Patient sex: F
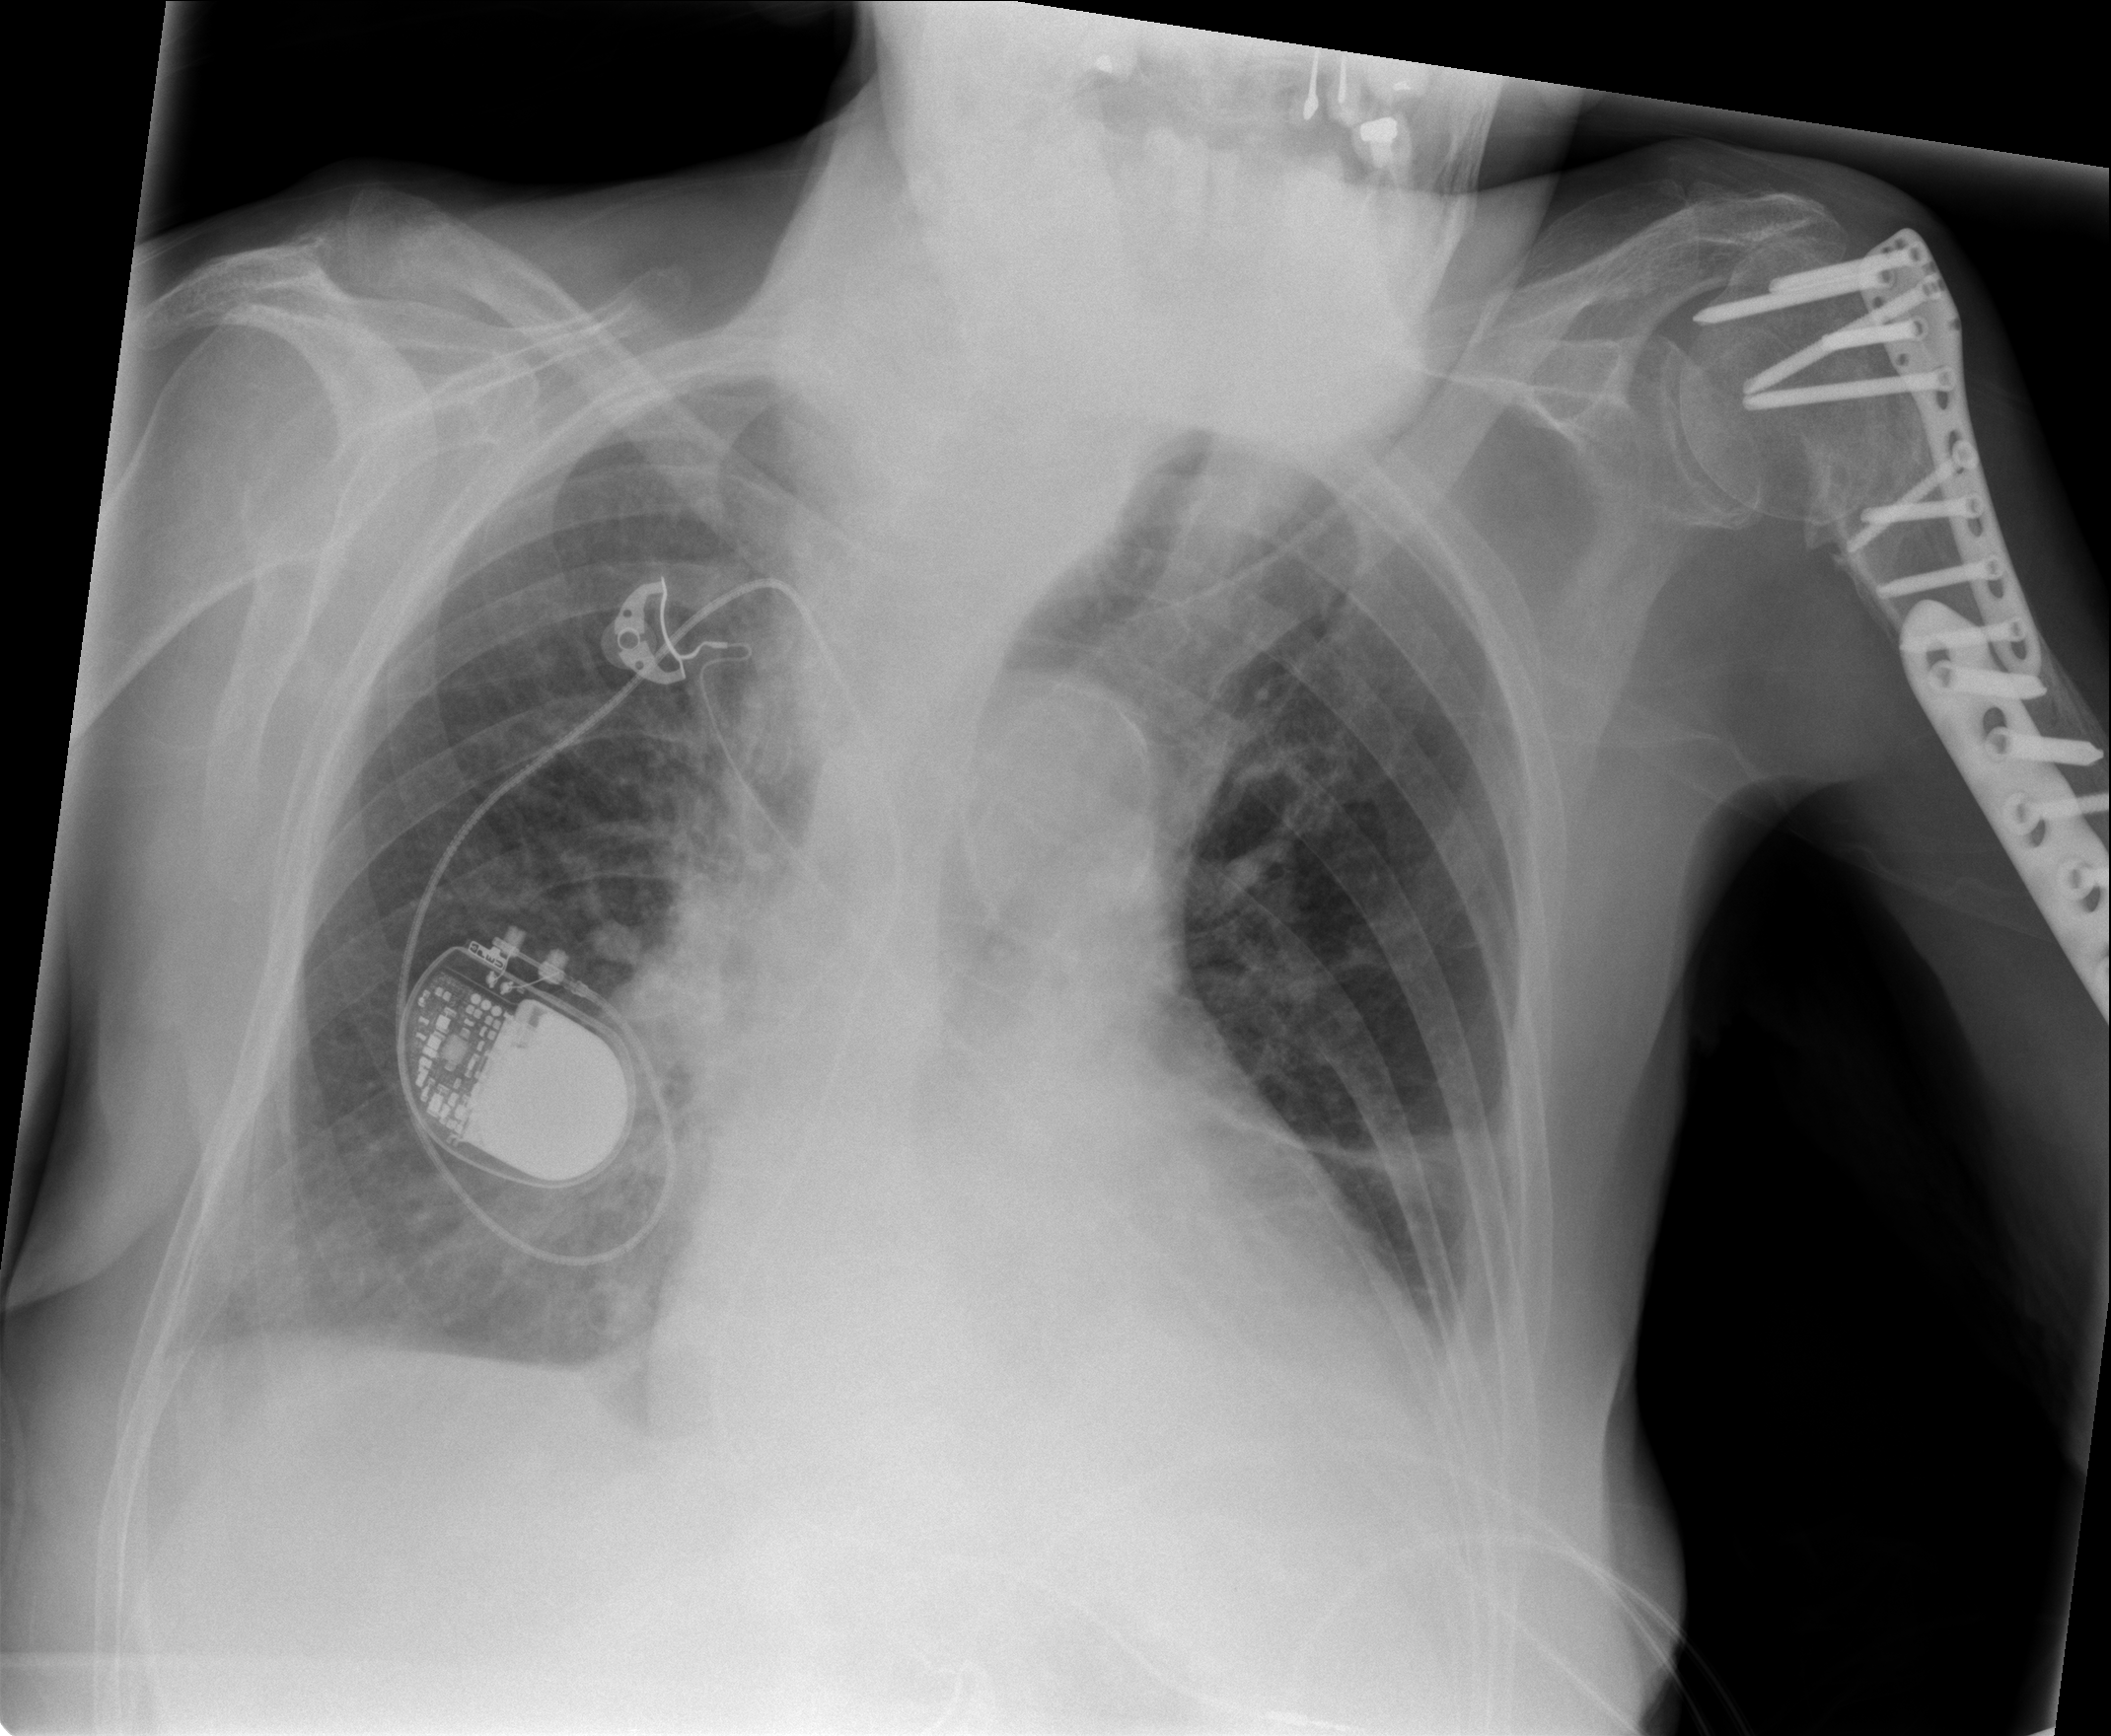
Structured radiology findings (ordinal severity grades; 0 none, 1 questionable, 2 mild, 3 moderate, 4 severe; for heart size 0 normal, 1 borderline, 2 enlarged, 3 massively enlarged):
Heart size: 2
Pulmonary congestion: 2
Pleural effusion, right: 1
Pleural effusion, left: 2
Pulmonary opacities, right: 0
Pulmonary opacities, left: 0
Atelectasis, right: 2
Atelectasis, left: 2